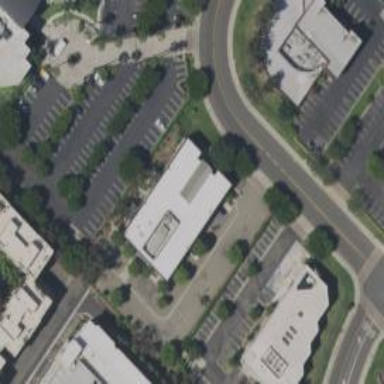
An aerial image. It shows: Commercial building.